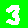
Digit: 3